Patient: sex M, age 58
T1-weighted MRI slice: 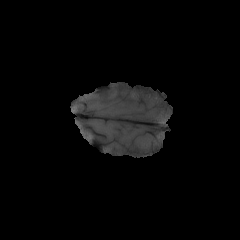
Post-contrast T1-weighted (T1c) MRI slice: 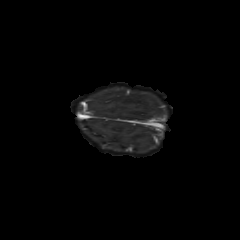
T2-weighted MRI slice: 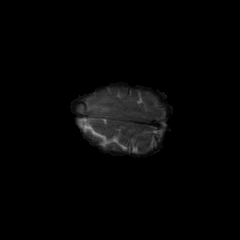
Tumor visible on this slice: yes
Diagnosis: Astrocytoma, IDH-mutant
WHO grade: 4